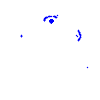
Particle: electron